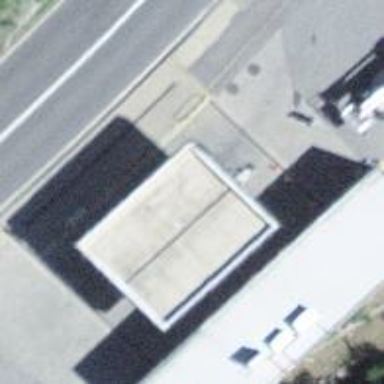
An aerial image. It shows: Fuel station.